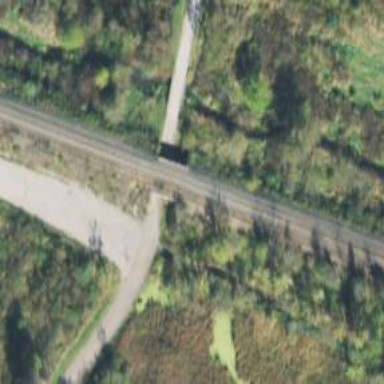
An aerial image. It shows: Bridge over railway siding.